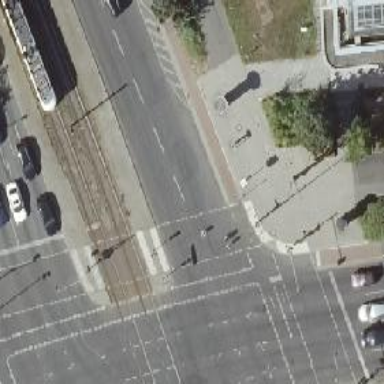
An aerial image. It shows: Road crossing with traffic signals.